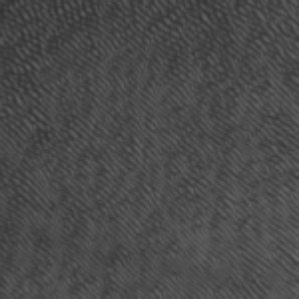
Label: frost